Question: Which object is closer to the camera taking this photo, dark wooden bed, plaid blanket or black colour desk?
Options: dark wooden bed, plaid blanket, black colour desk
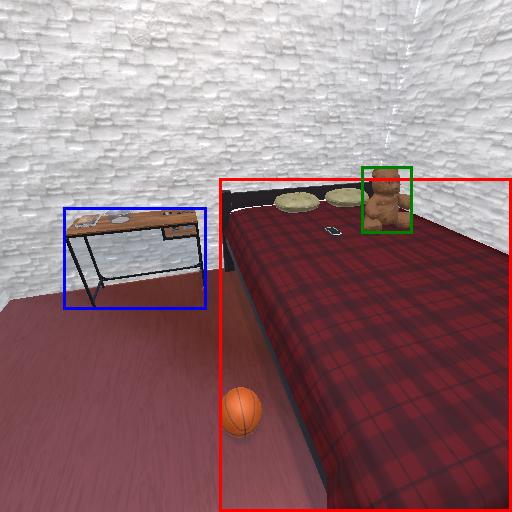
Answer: dark wooden bed, plaid blanket